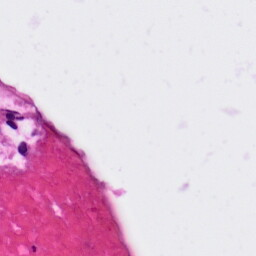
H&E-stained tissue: Colon